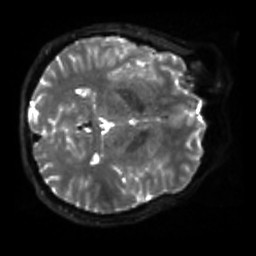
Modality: sbref
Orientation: axial
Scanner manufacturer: siemens
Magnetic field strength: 3 T
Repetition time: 4 s
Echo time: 0.0594 s